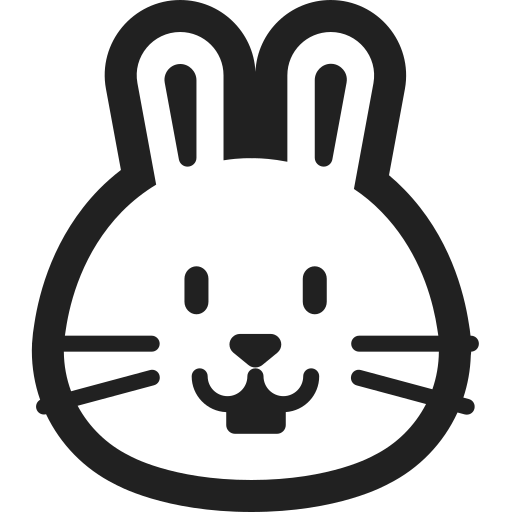
rabbit face high contrast